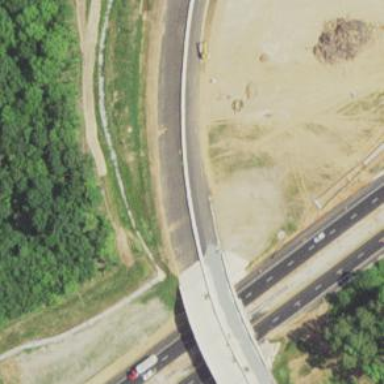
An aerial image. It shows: Asphalt motorway link.